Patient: sex M, age 69
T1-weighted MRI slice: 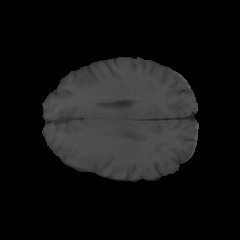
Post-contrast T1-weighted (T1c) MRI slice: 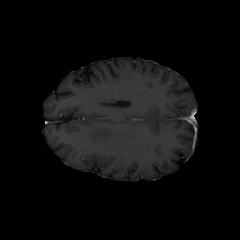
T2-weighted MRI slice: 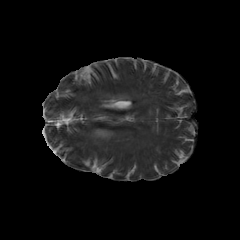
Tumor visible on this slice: yes
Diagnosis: Glioblastoma, IDH-wildtype
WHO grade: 4